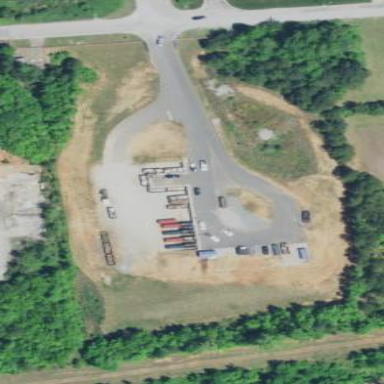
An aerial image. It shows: Recycling center.